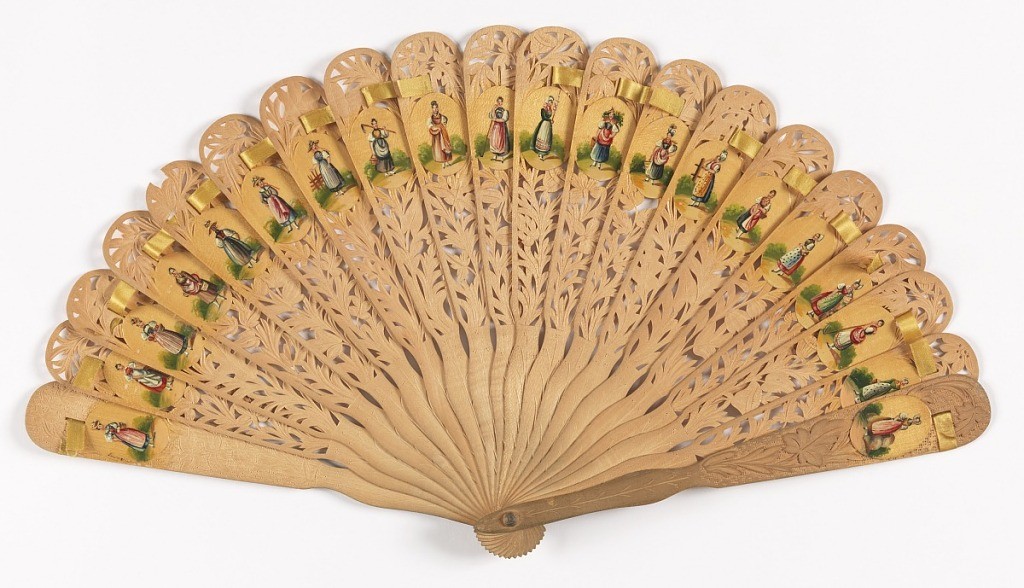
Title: Brisé fan
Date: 1873
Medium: Painted wood sticks, silk ribbon
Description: Brisé fan, carved à jour with floral forms. Each stick has an oval near its tip with a woman dressed in a costume representing the different regions of the country. The medallions are painted and varnished.